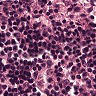
Metastatic tissue present: no